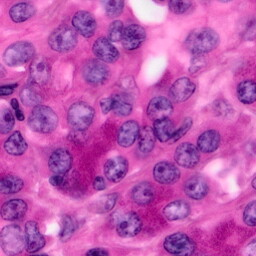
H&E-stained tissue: Pancreatic